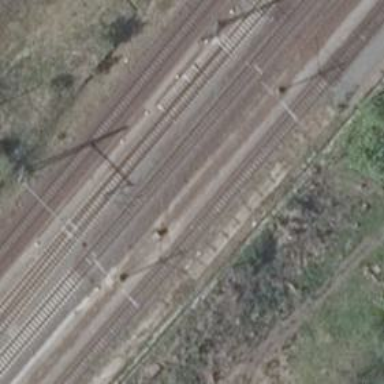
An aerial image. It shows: Railway track with contact lines for electrification.